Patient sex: M
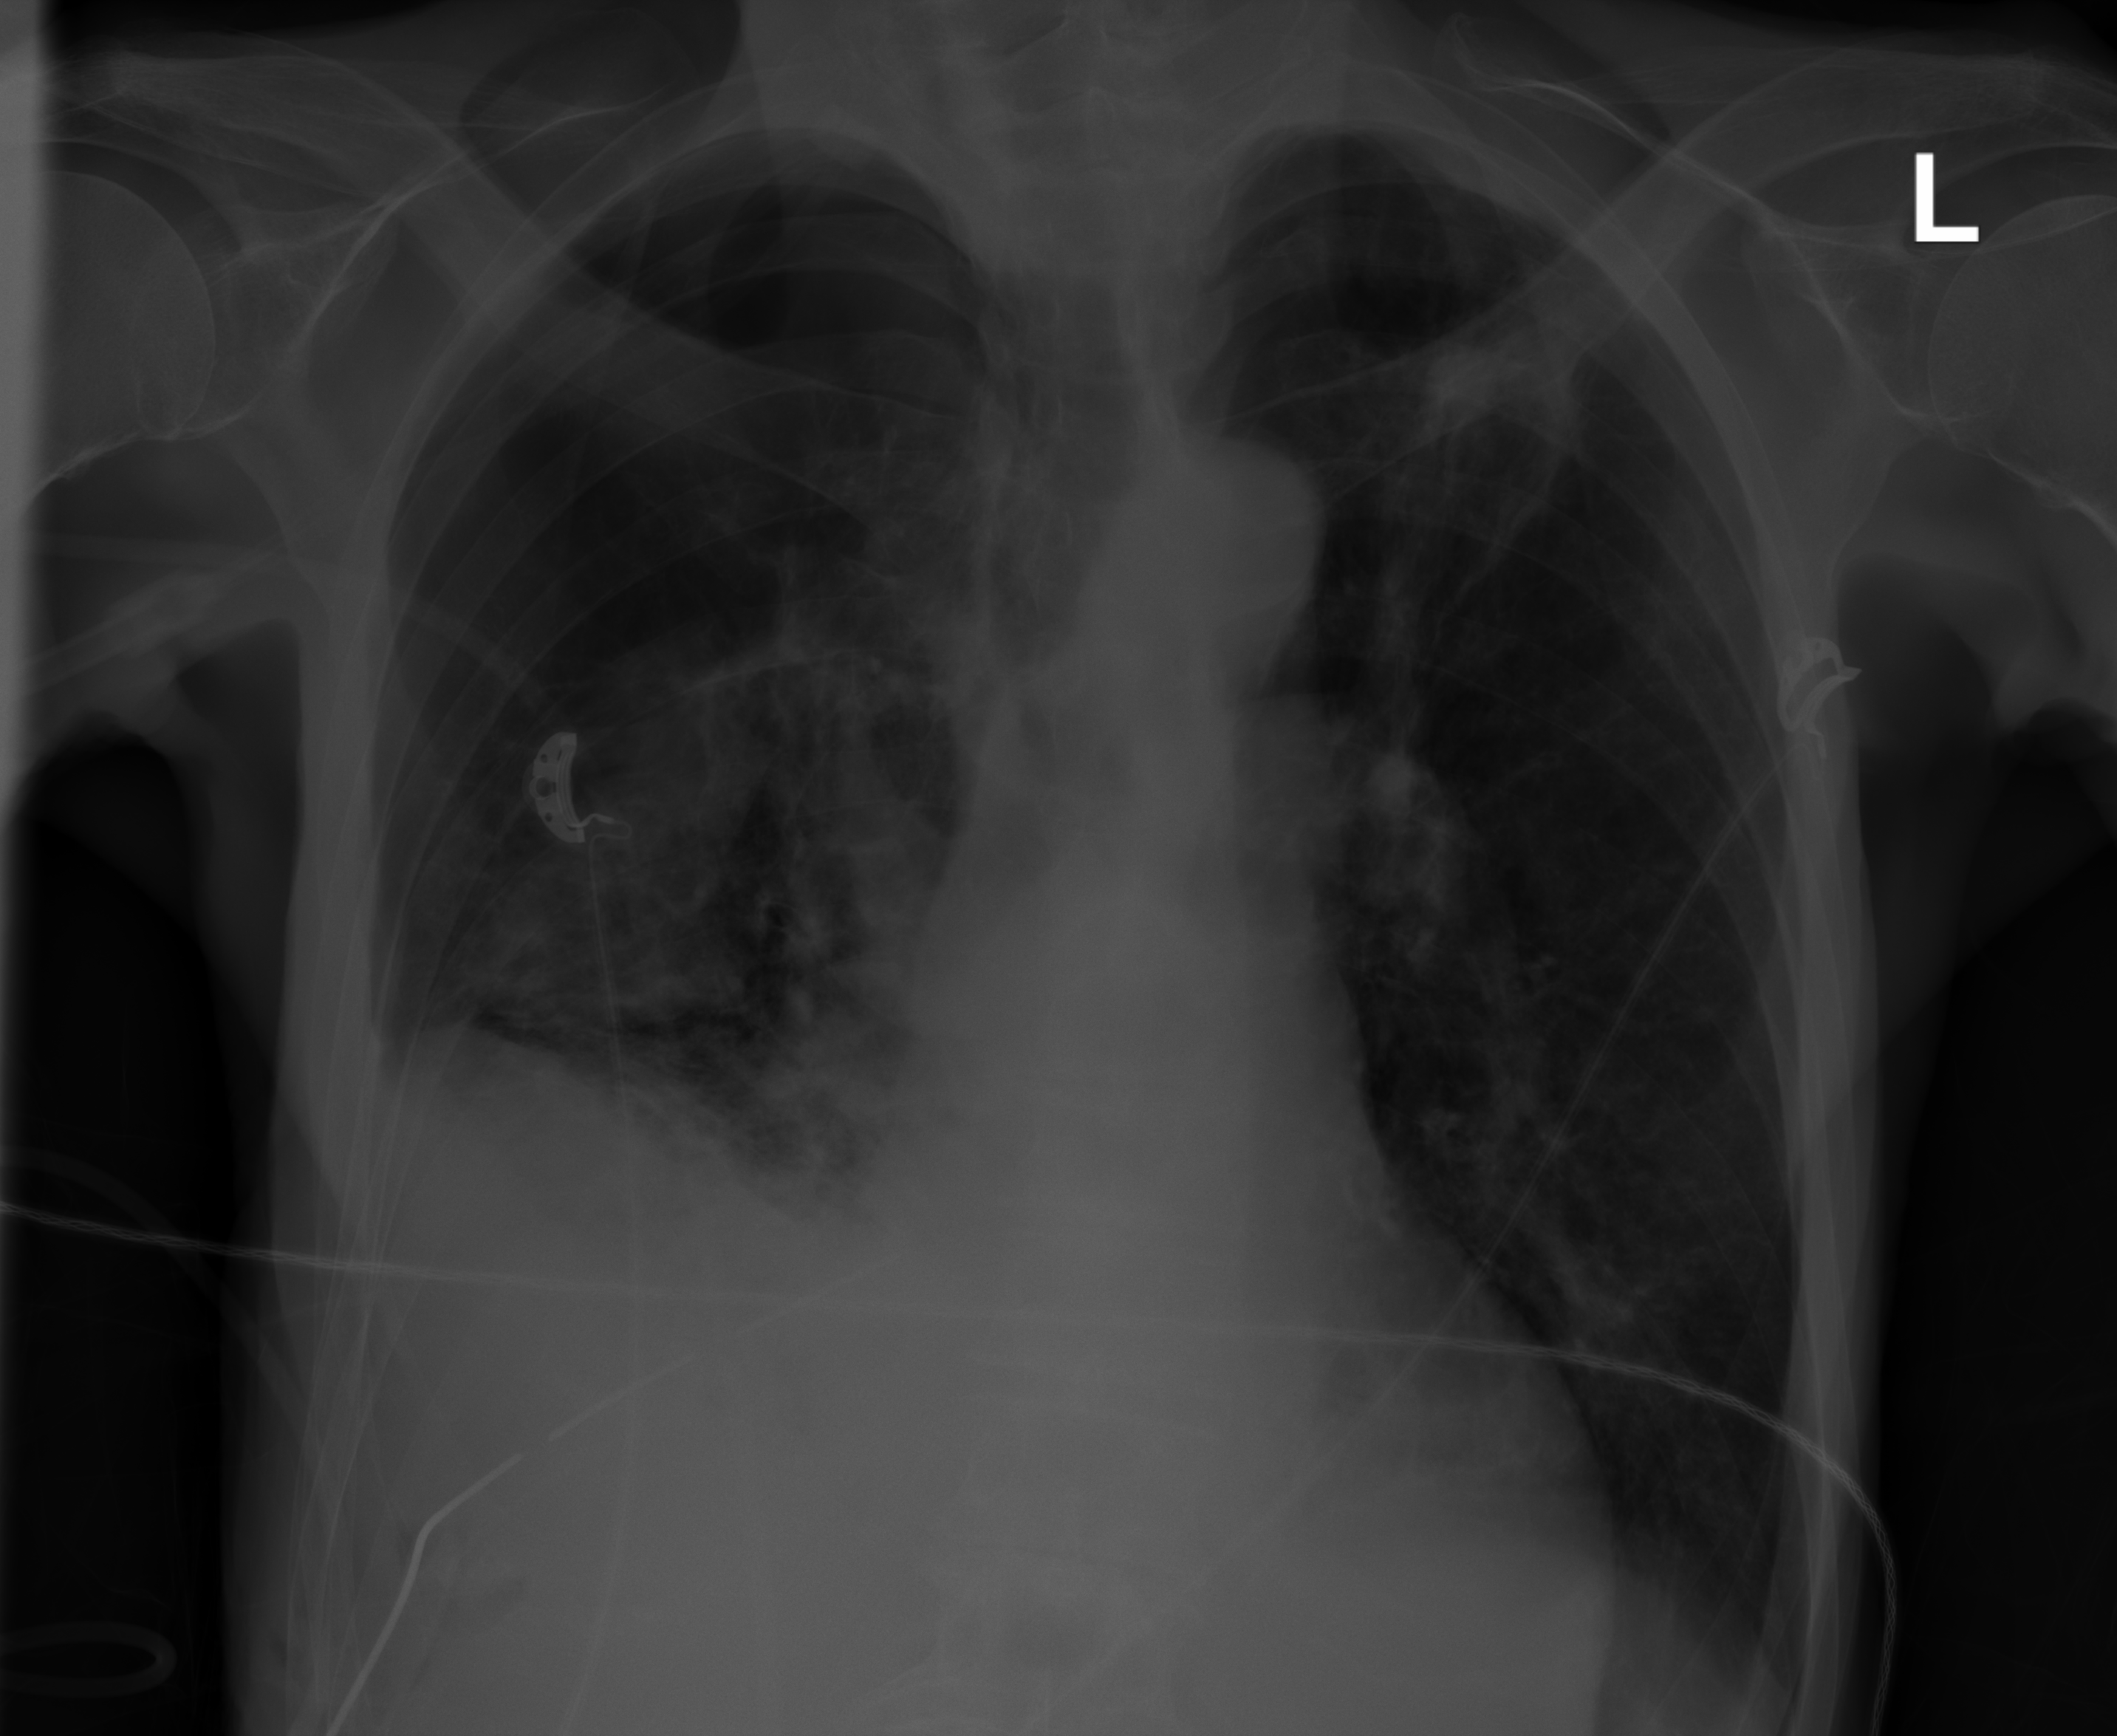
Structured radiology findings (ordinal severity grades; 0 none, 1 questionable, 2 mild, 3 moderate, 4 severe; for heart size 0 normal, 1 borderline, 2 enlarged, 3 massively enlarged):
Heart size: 0
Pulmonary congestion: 0
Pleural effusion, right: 0
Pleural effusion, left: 0
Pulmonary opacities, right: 2
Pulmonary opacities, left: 0
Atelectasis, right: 2
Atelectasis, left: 2